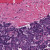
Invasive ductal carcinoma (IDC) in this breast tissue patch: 1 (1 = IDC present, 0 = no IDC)